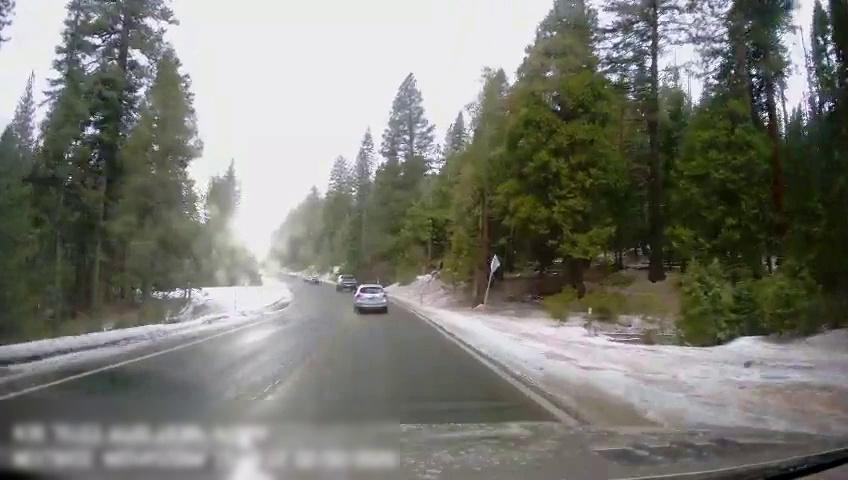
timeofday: Day
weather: Cloudy
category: Drivable Space
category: Vehicles | Truck
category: Vehicles | Car
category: Lanes | Current Lane
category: Lanes | Current Lane
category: Lanes | Opposite Lane
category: Lanes | Opposite Lane